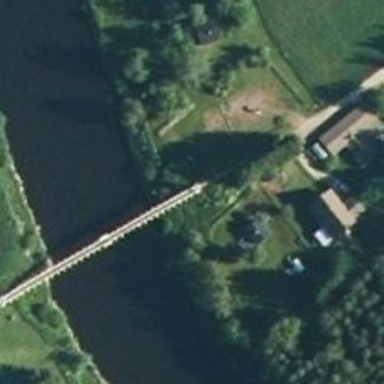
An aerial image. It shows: Suspension bridge for cycleway.